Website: crate-barrel
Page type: review-order
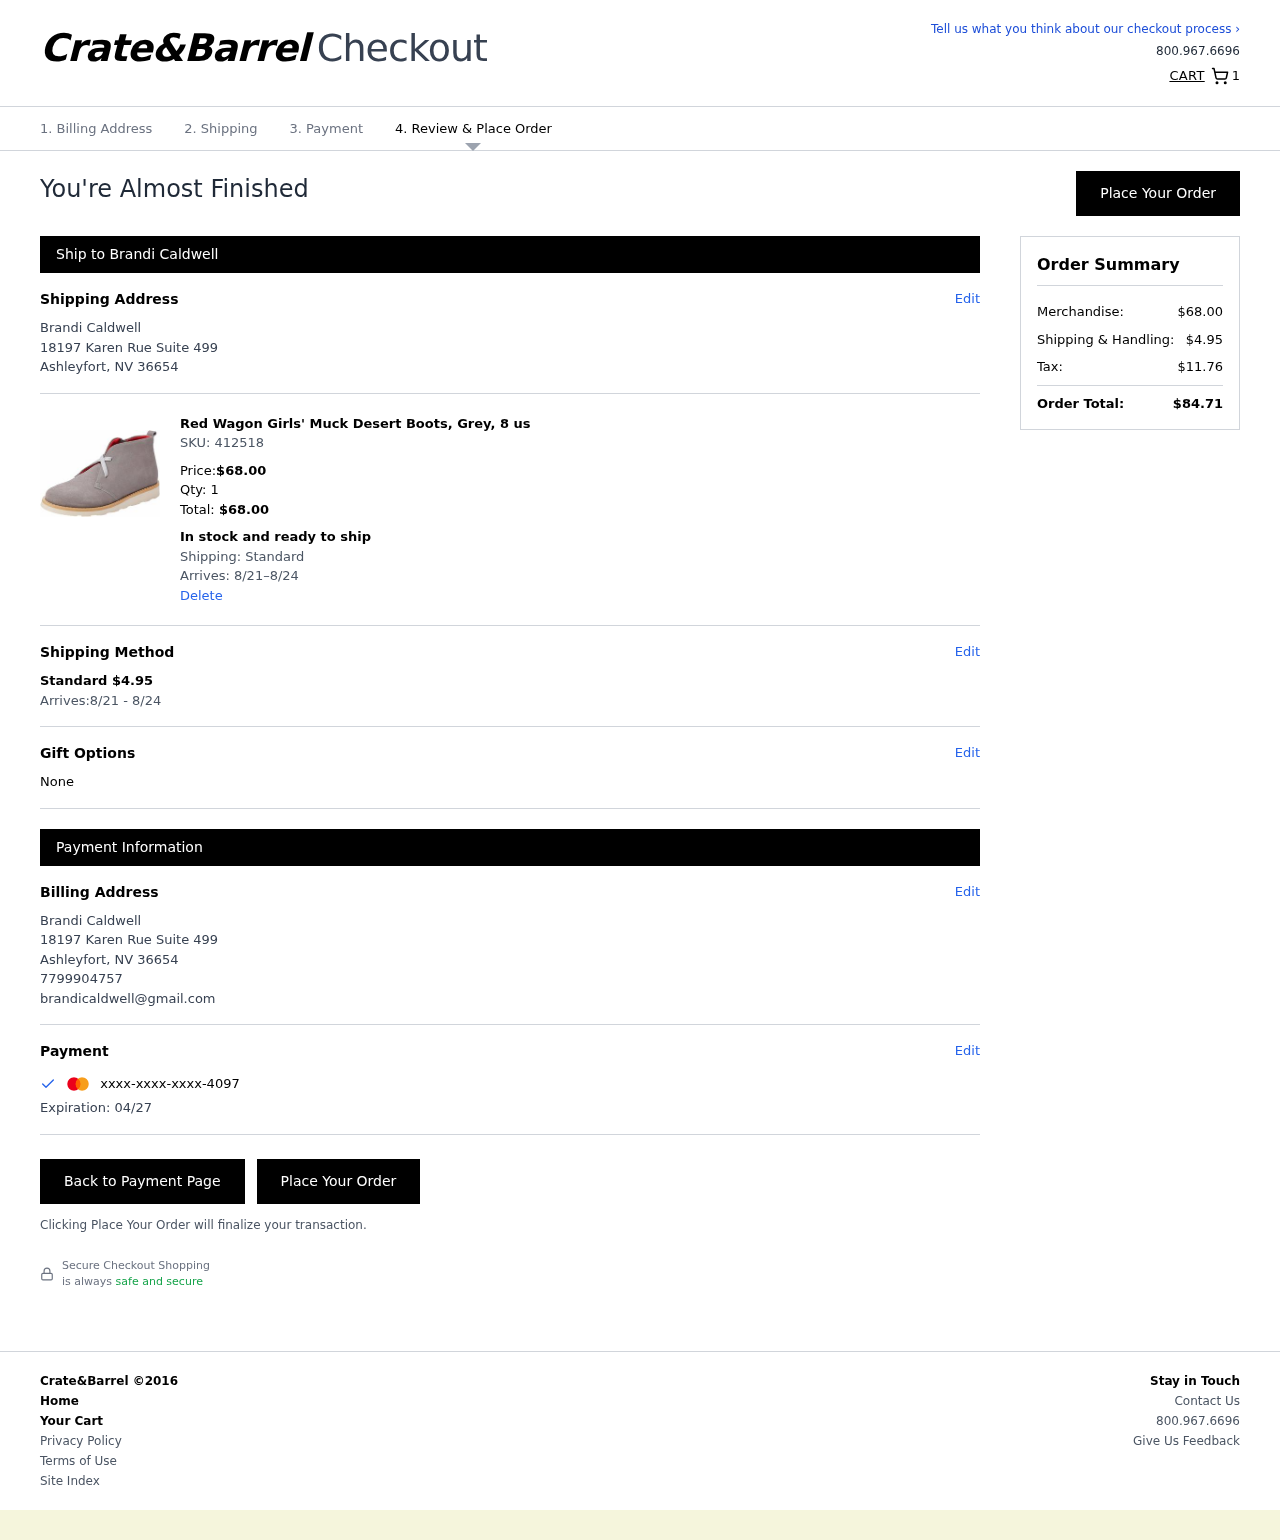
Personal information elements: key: PII_CARD_EXPIRY
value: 04/27
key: PII_CARD_LAST4
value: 4097
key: PII_EMAIL
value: brandicaldwell@gmail.com
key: PII_FULLNAME
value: Brandi Caldwell
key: PII_PHONE
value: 7799904757
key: PII_FIRSTNAME
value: Brandi
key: PII_LASTNAME
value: Caldwell
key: PII_FULLNAME2
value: Brandi Caldwell
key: PII_FULLNAME3
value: Brandi Caldwell
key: PII_FIRSTNAME2
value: Brandi
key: PII_FIRSTNAME3
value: Brandi
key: PII_LASTNAME2
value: Caldwell
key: PII_LASTNAME3
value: Caldwell
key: PII_FIRSTNAME_DERIVED
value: Brandi
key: PII_LASTNAME_DERIVED
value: Caldwell
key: PII_FULLNAME_DERIVED
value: Brandi Caldwell
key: PII_NAME_FULL_DERIVED
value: Brandi Caldwell
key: PII_STREET
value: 18197 Karen Rue Suite 499
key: PII_CITY
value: Ashleyfort
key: PII_STATE_ABBR
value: NV
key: PII_POSTCODE
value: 36654
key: PII_POSTCODE_FULL
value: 36654
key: PII_POSTCODE_NUMERIC
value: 36654
Product elements: key: PRODUCT1_NAME
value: Red Wagon Girls' Muck Desert Boots, Grey, 8 us
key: PRODUCT1_PRICE
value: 68
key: PRODUCT1_QUANTITY
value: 1
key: PRODUCT1_TOTAL
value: $68.00
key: PRODUCT_SKU_ID
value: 412518
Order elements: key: ORDER_NUM_ITEMS
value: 1
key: ORDER_DELIVERY_RANGE
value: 8/21–8/24
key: ORDER_SHIPPING_COST2
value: $4.95
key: ORDER_DELIVERY_RANGE2
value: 8/21 - 8/24
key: ORDER_SUBTOTAL
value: $68.00
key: ORDER_SHIPPING_COST3
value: $4.95
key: ORDER_TAX
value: $11.76
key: ORDER_TOTAL
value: $84.71